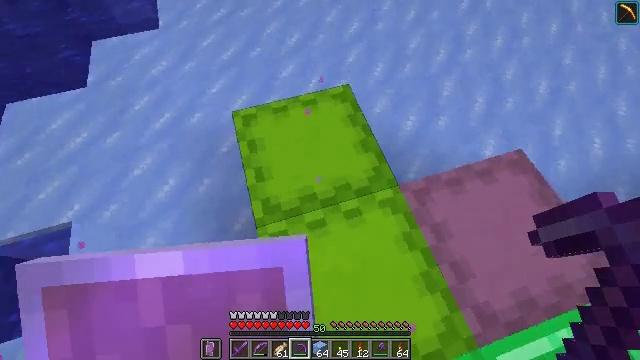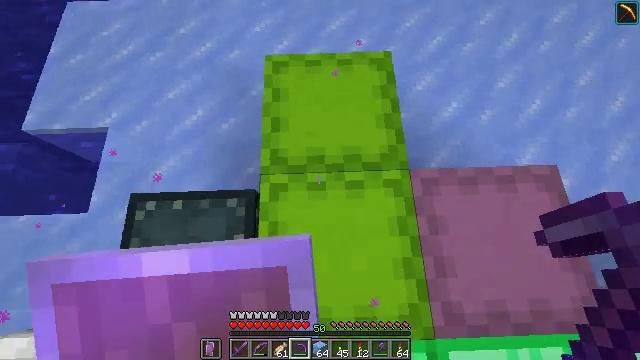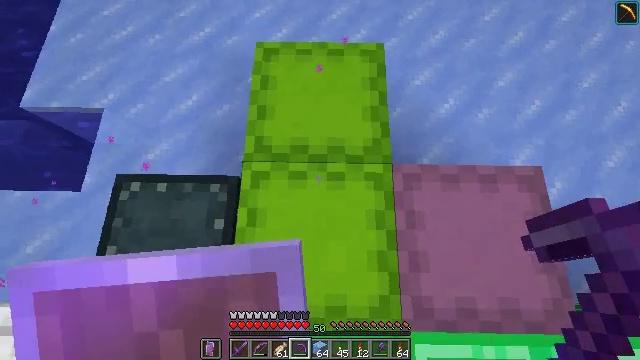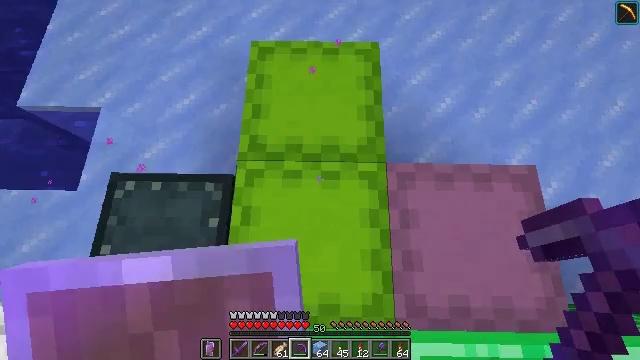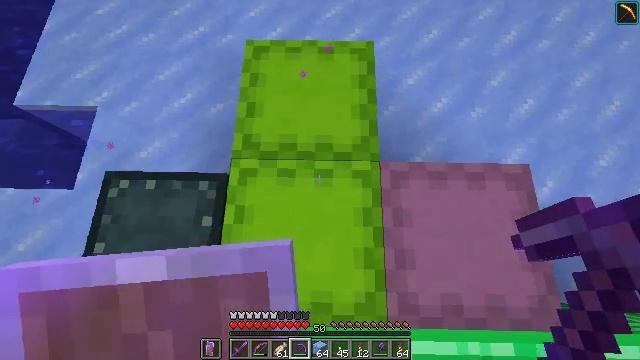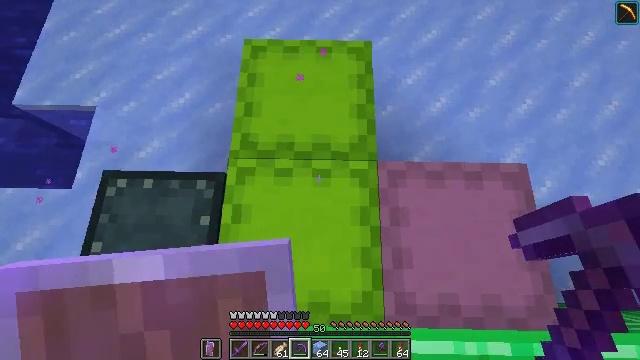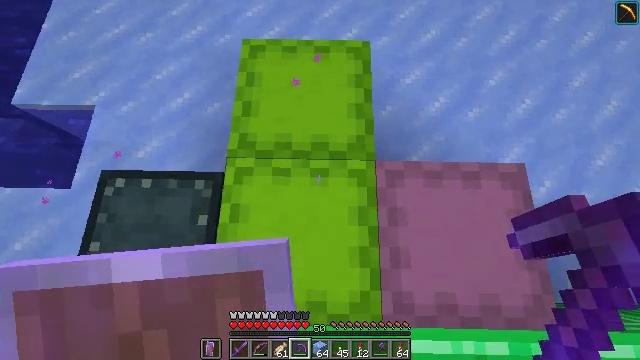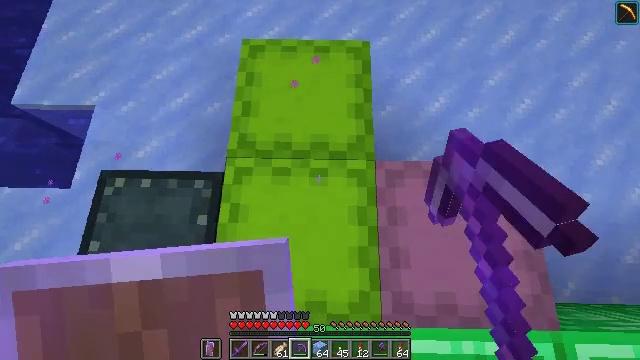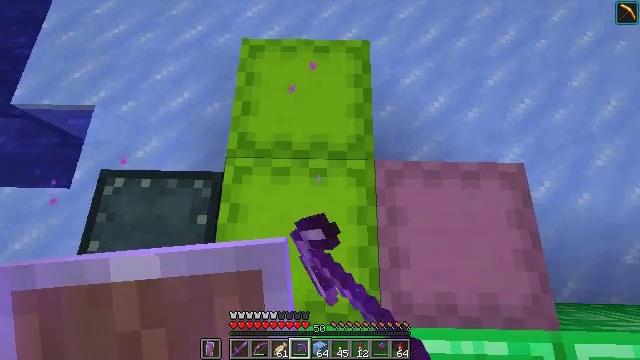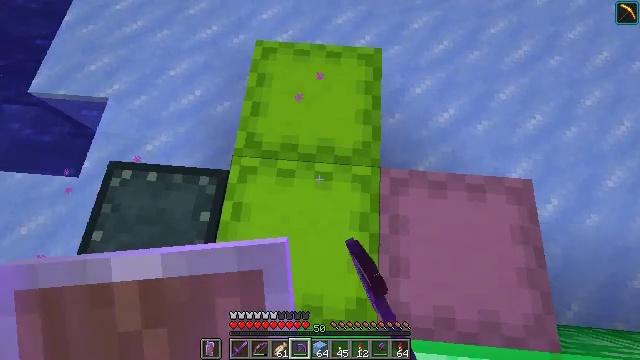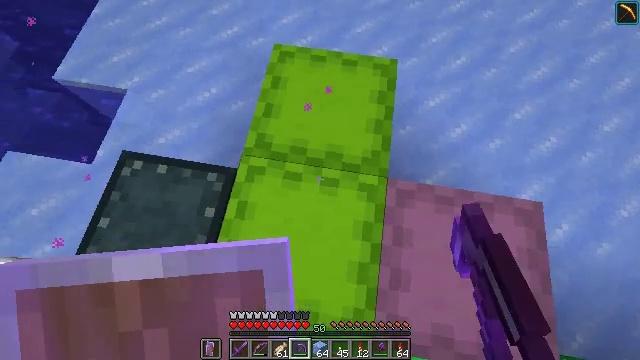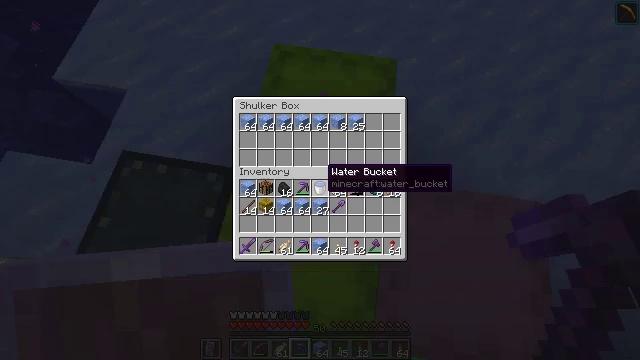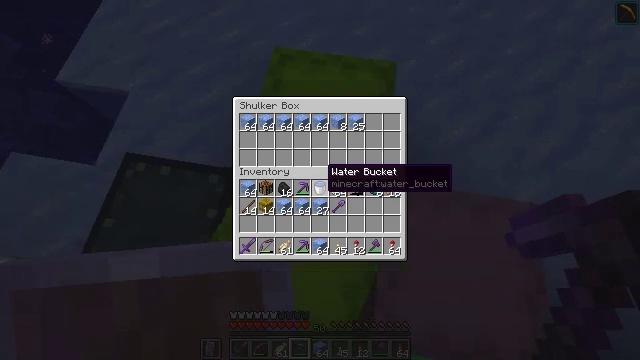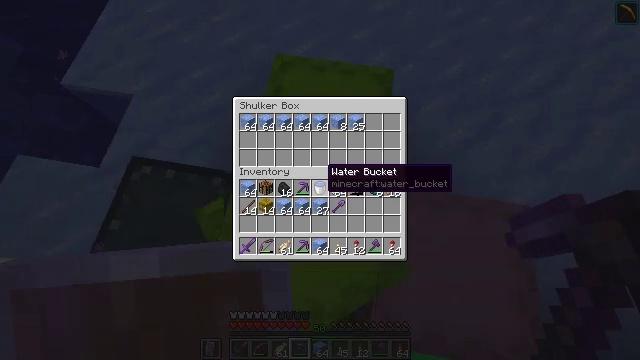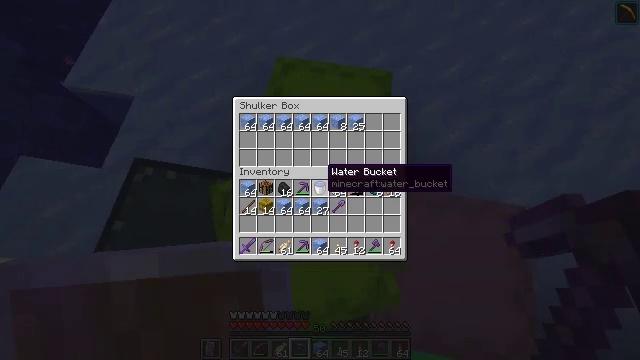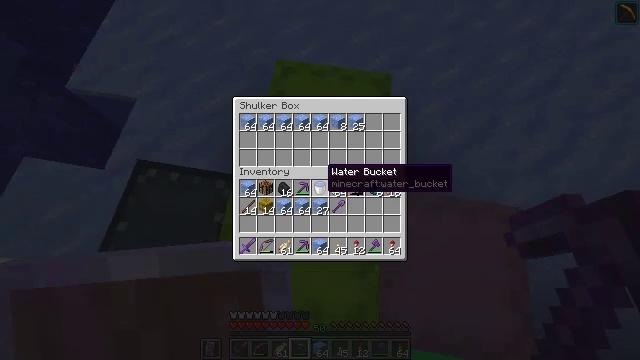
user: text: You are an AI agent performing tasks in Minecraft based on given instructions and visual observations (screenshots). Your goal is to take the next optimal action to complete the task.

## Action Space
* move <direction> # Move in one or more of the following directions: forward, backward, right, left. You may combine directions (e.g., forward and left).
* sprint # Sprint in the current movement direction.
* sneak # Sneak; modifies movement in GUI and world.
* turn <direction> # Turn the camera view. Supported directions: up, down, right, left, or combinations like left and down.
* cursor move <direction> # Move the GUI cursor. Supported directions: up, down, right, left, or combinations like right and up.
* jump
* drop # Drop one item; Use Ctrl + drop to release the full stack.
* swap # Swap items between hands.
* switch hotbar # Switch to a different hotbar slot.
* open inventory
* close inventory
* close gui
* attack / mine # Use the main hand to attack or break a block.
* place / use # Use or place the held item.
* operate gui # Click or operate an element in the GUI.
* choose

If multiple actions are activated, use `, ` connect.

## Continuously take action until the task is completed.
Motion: motion action
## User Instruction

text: Harvest packed ice from cold regions.
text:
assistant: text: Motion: turn left and down
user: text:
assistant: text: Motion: turn left and down
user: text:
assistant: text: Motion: no_op
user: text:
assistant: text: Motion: no_op
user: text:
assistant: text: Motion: no_op
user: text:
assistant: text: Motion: use / place
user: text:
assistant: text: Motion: use / place
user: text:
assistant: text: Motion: no_op
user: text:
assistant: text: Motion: turn left
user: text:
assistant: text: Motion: turn left and up
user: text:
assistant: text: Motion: open gui
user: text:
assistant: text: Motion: no_op
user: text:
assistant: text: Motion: no_op
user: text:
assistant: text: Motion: no_op
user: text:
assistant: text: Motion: no_op
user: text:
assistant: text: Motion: no_op
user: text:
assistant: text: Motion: no_op
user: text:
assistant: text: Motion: no_op
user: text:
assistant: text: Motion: no_op
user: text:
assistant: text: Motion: no_op
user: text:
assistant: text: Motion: no_op
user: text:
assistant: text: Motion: no_op
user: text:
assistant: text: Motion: no_op
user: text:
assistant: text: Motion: no_op
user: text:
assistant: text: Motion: no_op
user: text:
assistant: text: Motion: no_op
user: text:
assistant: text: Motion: no_op
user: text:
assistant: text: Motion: no_op
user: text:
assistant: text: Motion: no_op
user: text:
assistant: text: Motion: no_op